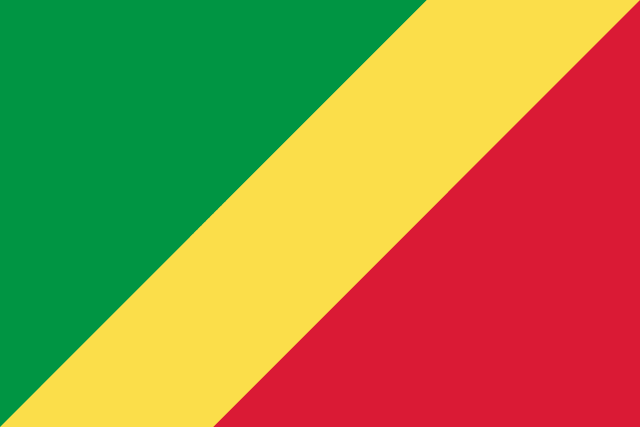
Country: Congo
Country code: cg